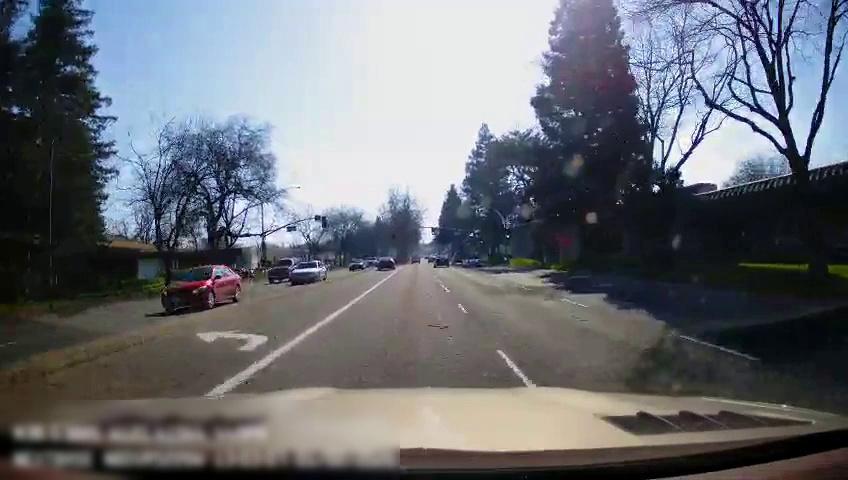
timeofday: Day
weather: Sunny
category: Drivable Space
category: Vehicles | Car
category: Vehicles | Car
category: Vehicles | Car
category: Vehicles | Car
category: Vehicles | Car
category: Vehicles | SUV
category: Vehicles | Car
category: Vehicles | Car
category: Vehicles | Truck
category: Lanes | Opposite Lane
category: Lanes | Current Lane
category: Lanes | Current Lane
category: Lanes | Current Lane
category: Traffic | Lights